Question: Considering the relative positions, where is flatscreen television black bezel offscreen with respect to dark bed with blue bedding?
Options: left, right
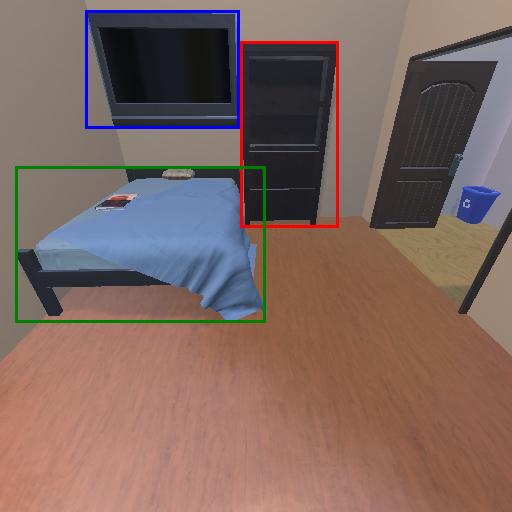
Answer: left